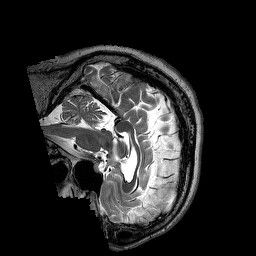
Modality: T2w
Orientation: sagittal
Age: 55
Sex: male
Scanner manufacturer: siemens
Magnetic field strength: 3 T
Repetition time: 3.2 s
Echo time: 0.354 s